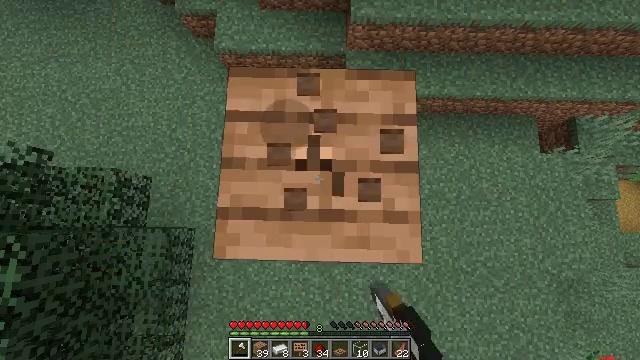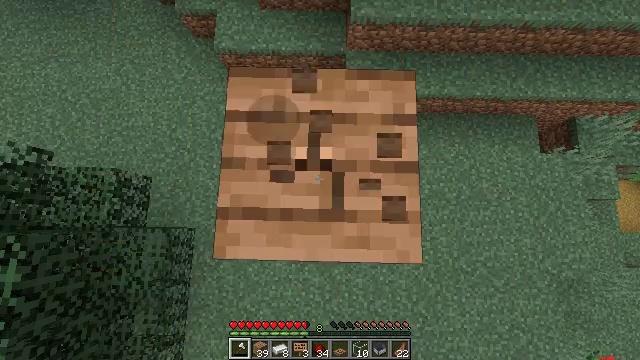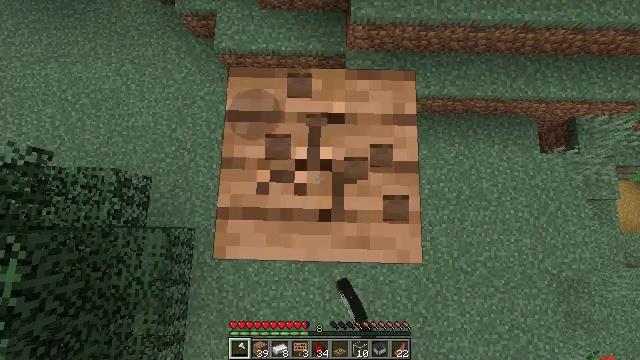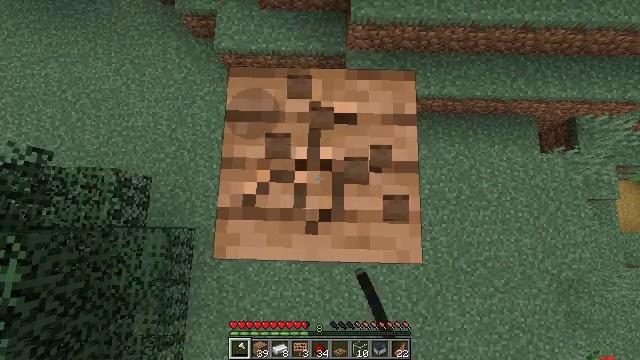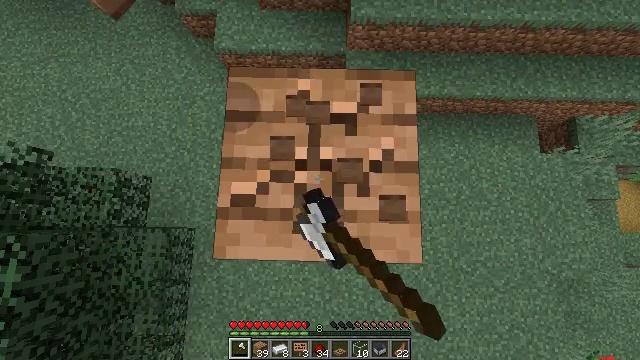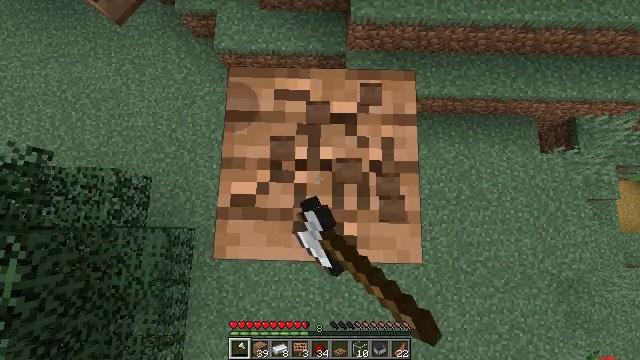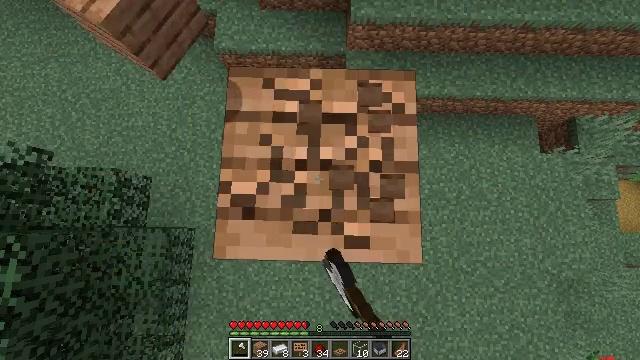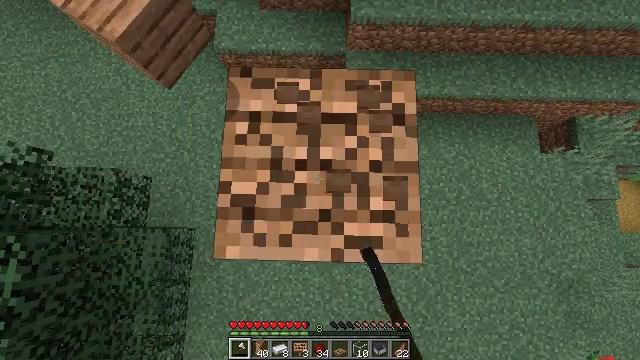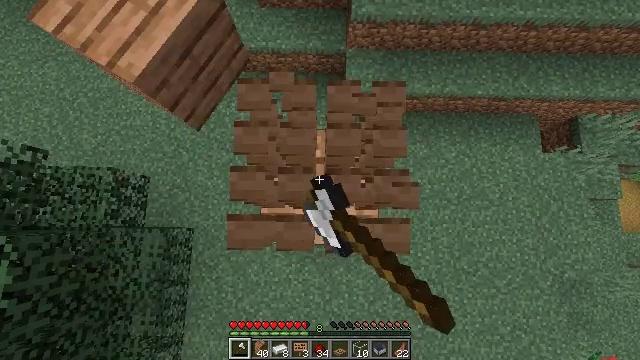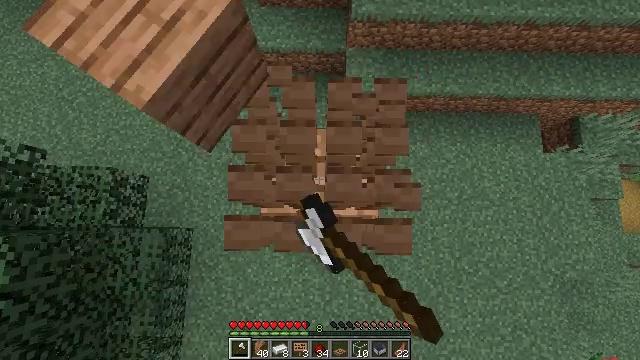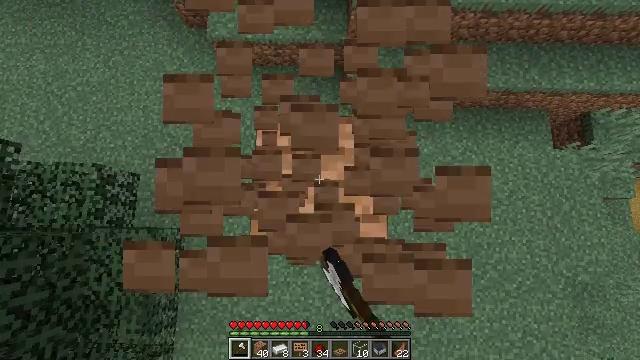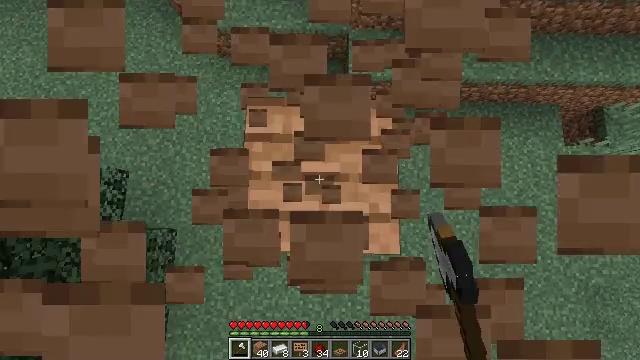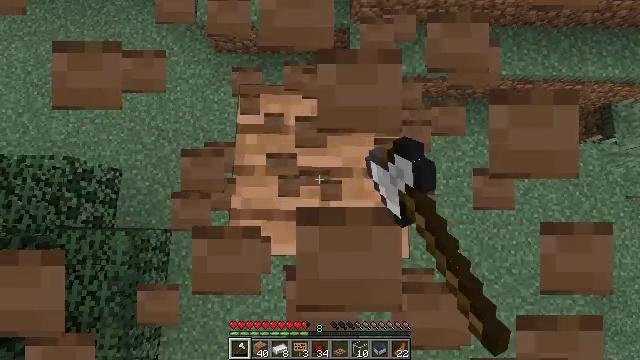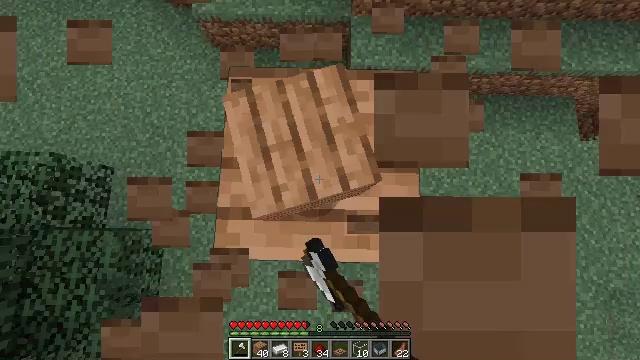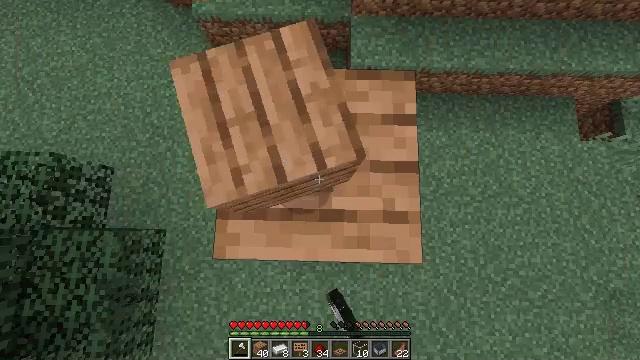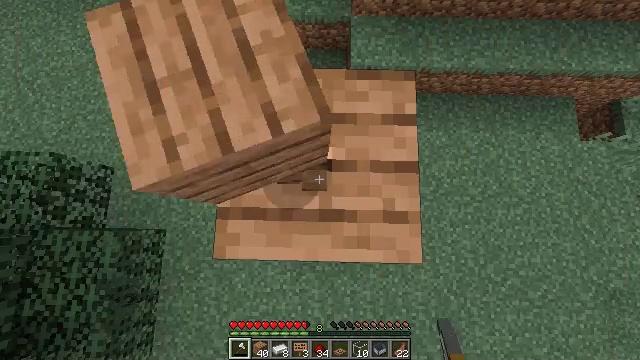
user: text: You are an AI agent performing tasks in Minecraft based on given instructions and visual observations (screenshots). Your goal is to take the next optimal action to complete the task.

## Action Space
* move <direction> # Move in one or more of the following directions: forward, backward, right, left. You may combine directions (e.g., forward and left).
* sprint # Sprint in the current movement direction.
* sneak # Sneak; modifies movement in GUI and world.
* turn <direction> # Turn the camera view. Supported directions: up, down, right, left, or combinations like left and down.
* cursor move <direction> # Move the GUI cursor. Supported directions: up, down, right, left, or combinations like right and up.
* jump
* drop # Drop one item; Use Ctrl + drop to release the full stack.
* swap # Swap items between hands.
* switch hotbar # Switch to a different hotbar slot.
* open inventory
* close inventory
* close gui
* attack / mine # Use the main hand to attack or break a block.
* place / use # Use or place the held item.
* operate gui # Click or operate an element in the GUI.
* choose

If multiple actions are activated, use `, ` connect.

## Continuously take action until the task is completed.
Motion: motion action
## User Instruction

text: Break the jungle planks to recycle them.
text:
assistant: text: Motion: sneak, attack / mine
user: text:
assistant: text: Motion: sneak, attack / mine
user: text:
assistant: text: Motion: sneak, attack / mine
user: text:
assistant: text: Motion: sneak, attack / mine
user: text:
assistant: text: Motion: sneak, attack / mine
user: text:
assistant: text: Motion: sneak, attack / mine
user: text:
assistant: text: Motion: sneak, attack / mine
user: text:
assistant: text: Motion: sneak, attack / mine
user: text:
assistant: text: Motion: sneak, attack / mine
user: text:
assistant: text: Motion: sneak, attack / mine
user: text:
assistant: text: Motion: sneak, attack / mine
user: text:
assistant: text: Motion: sneak, attack / mine
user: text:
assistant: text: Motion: sneak, attack / mine
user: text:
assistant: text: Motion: sneak, attack / mine
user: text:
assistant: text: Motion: sneak, attack / mine
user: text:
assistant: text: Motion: sneak, attack / mine
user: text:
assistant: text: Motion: sneak, attack / mine
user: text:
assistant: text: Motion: sneak, attack / mine
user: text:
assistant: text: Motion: sneak, attack / mine
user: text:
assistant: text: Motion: sneak, attack / mine
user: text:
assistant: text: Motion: sneak, attack / mine
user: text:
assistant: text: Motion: sneak, attack / mine
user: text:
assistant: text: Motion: sneak, attack / mine
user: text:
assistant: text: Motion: sneak, attack / mine
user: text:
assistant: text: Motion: sneak, attack / mine
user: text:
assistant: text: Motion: sneak, attack / mine
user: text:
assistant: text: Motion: sneak, attack / mine
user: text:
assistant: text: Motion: sneak, attack / mine
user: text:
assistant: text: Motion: sneak, attack / mine
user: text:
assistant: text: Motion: sneak, attack / mine